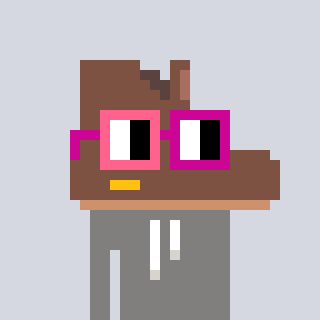
a pixel art character with square pink and red glasses, a boot-shaped head and a bluegrey-colored body on a cool background